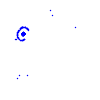
Particle: electron